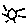
Label: sun